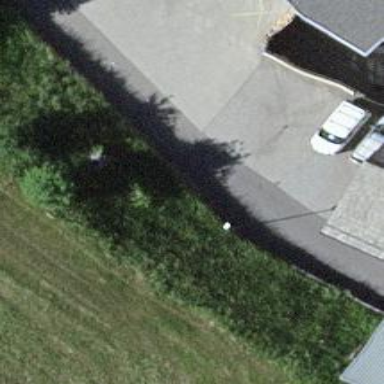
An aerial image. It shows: Retaining wall.